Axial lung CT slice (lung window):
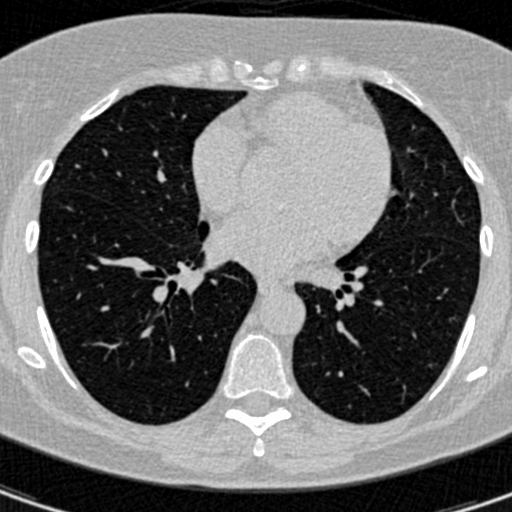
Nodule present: no